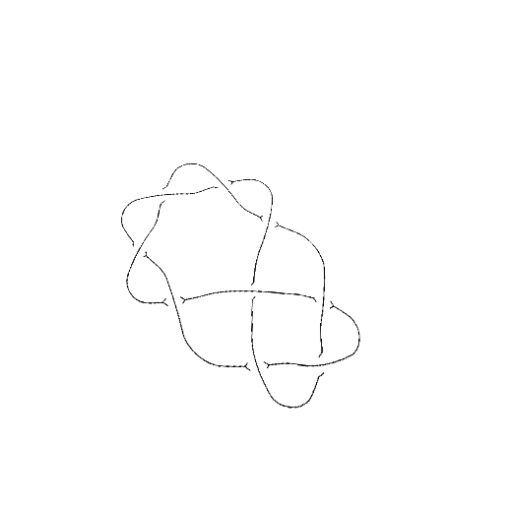
Crossing number: 9